Question: Count the number of objects in the diagram.
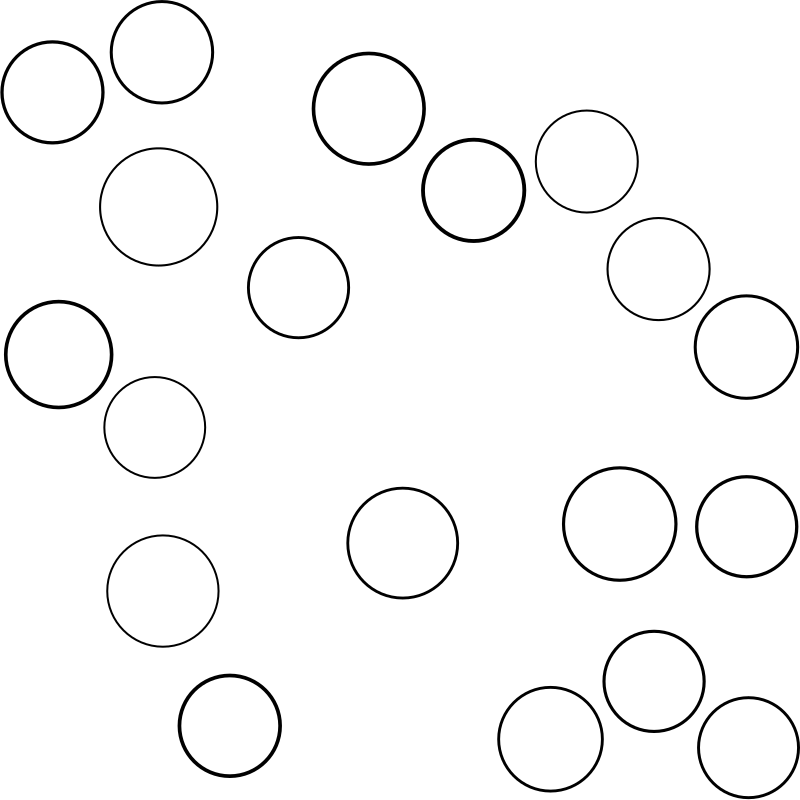
Answer: 19